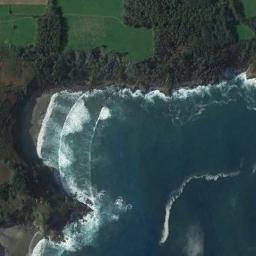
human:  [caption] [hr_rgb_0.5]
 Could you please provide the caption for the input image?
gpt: Blue ocean and forest and green space .

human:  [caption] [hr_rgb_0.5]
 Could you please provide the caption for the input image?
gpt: The beach is made up of blue seawater and a coast with some hills and some plants .

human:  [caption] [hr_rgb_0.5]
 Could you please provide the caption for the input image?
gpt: The type of beach is rocky coast and the beach has a headland, And some green plants are on the beach .

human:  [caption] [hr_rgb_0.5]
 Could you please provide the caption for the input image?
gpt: The sea is blue by the beach .

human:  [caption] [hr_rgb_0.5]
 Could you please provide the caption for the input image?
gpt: The grass is beside the beach .